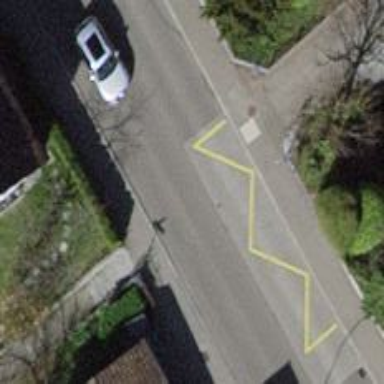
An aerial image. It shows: Bus stop with platform for public transport.